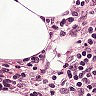
Metastatic tissue present: no